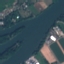
Label: River